Question: I have this tab :

Is there any JS or jquery plugin or maybe just a trick to do action when the user click the arrow button on the right, the head (not the content) of the tab slide to the left, so hidden tab can be shown?
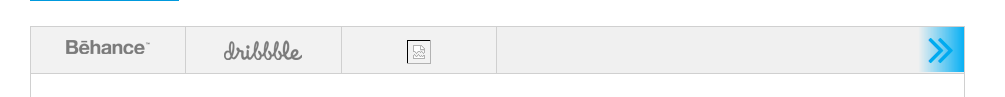
Answer: You can use a plugin, but I'm not here to find one for you.
Instead I'll show you how it can be done in a couple of jQuery lines.
You need to set an overflowed 'UL' element and animate it's 'scrollLeft' position.
One way to track if the element is scrolled to the maximum - before resetting the position to 0 is to calculate (pseudo:)
'''
ULScrollWidth - ULcurrentScrollleftPos === ULwidth ?
'''
Here you go:
'''
var $navUl = $('nav ul');
$navUl[0].scrollLeft = 0;
$('nav > span').click(function(){
var x = $navUl[0].scrollWidth - $navUl[0].scrollLeft <= $navUl.innerWidth() ? 0 : "+=100";
$navUl.animate({scrollLeft : x});
});
'''
'''
nav{
position:relative;
margin:0 auto;
width:450px;
}
nav > span{
position:absolute;
top:0;
right:0;
background:#ddf;
height:100%;
line-height:80px;
width:50px;
text-align:center;
}
#navi{
overflow:hidden;
width:400px;
padding:0;
background:#eee;
white-space:nowrap;
}
#navi li {
display:inline-block;
padding:30px;
border-right:1px solid #ddd;
}
'''
'''
<script src="https://ajax.googleapis.com/ajax/libs/jquery/2.1.1/jquery.min.js"></script>
<nav>
<ul id="navi">
<li>Home</li>
<li>About</li>
<li>Work</li>
<li>Music</li>
<li>Behance</li>
<li>Dribbble</li>
<li>Linked</li>
<li>Contact</li>
</ul>
<span>&raquo;</span>
</nav>
'''